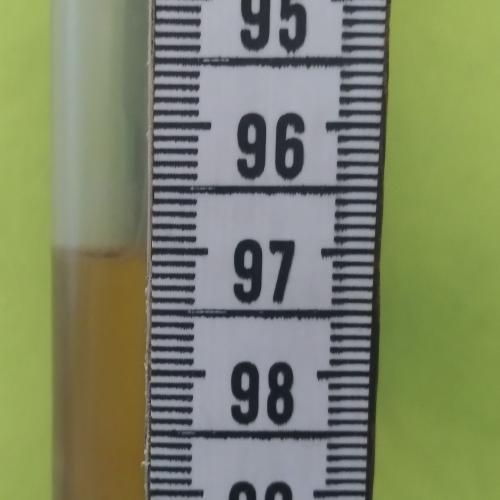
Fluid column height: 97.0 cm